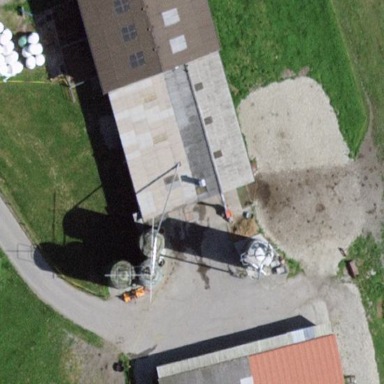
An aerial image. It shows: Farmyard area.